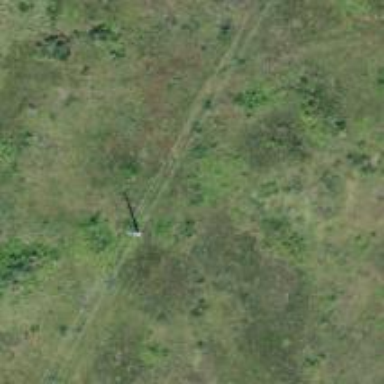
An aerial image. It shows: Power pole.